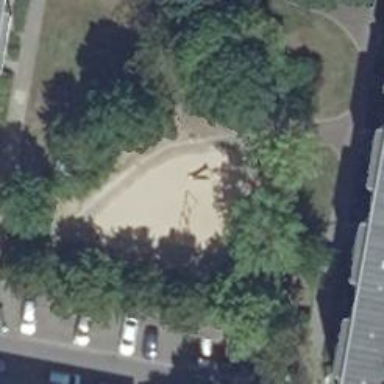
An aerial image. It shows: Playground area for leisure land.